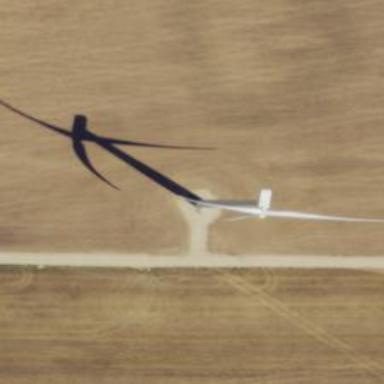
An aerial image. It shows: Wind turbine generator that utilizes wind as its source for generating electricity. It is of the horizontal axis type.